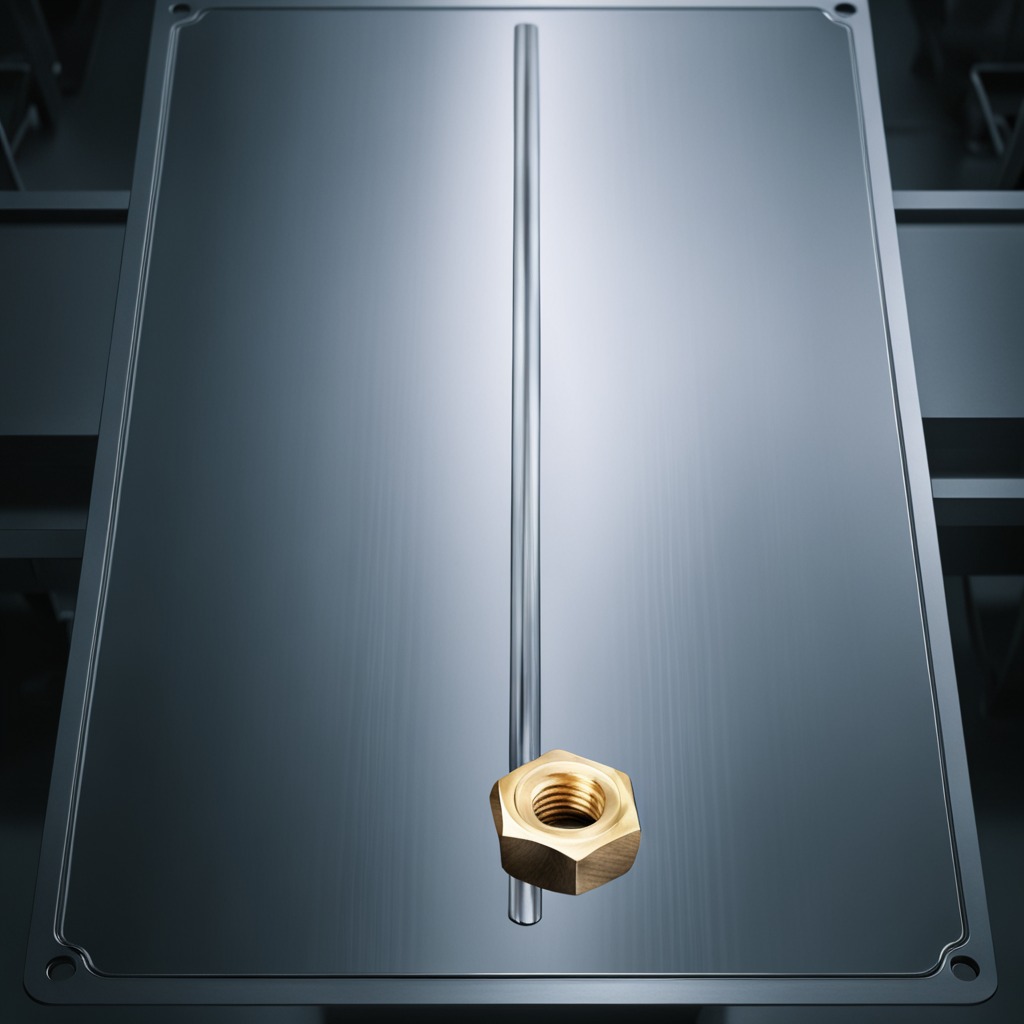
A metal nut is lying on a metal table in a machine shop under fluorescent lights.